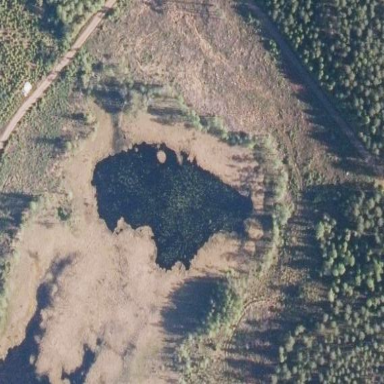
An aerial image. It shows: Serene lake surrounded by nature.